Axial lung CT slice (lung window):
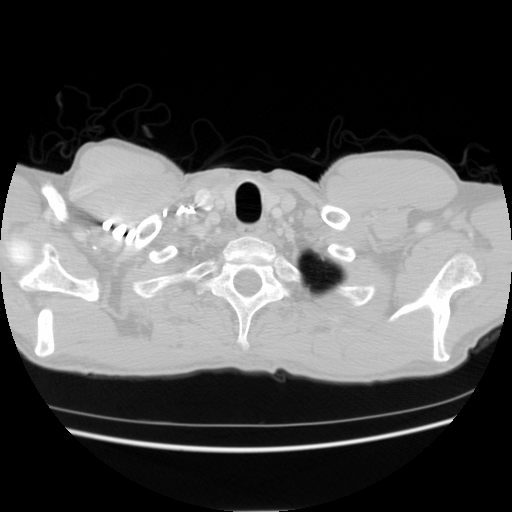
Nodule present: no